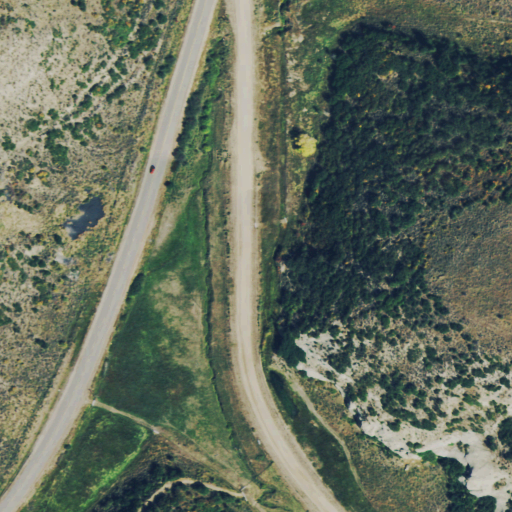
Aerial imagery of valley in Colorado named Hubberson Gulch containing shrub, deciduous forest, pasture, herbaceous wetlands, and woody wetlands